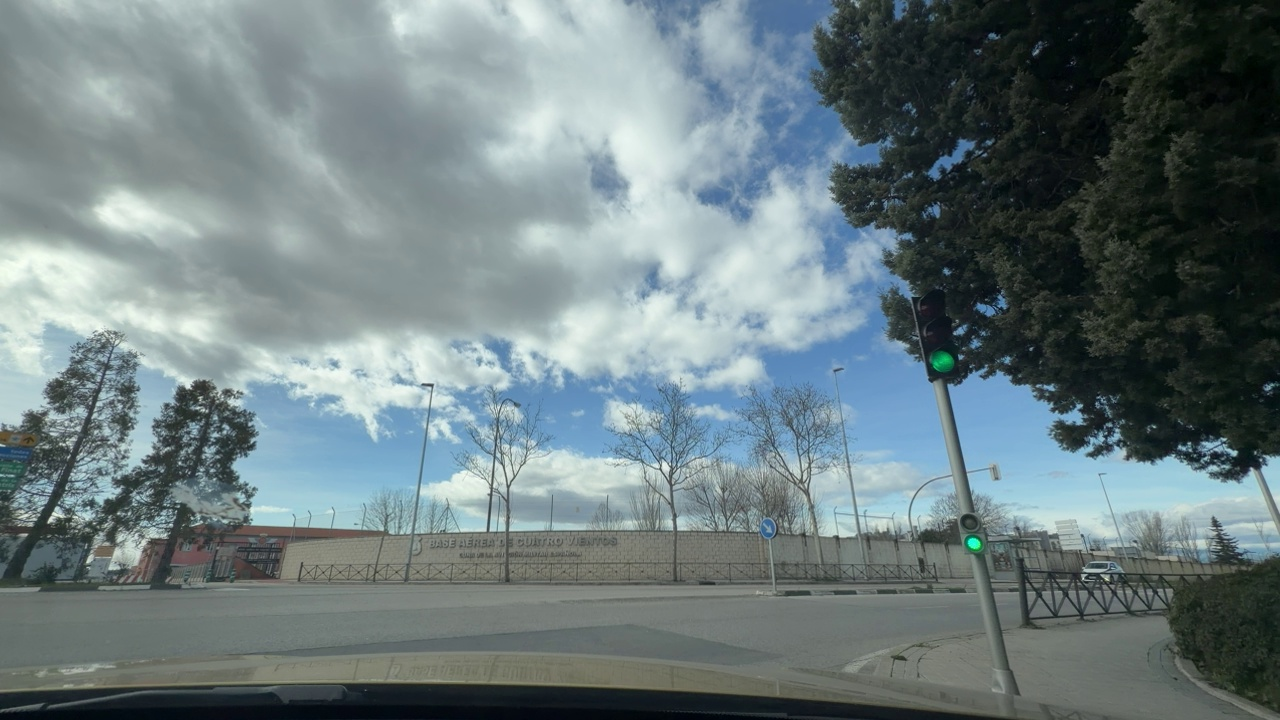
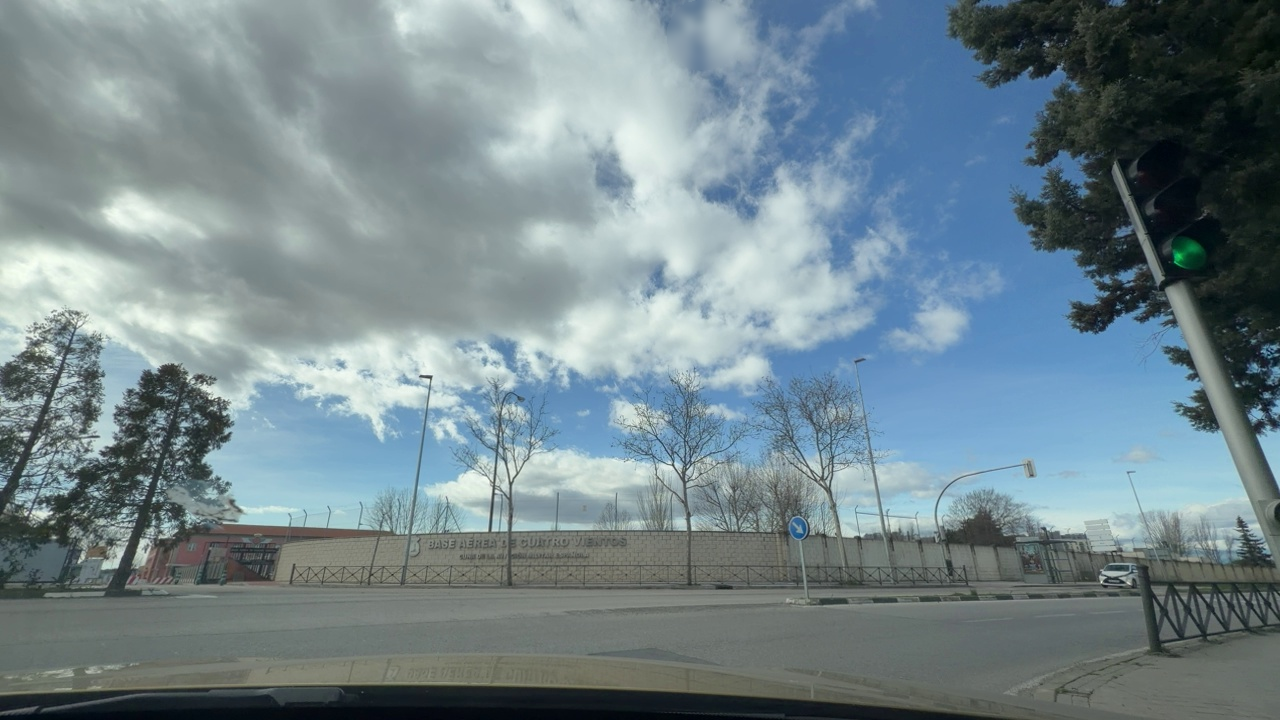
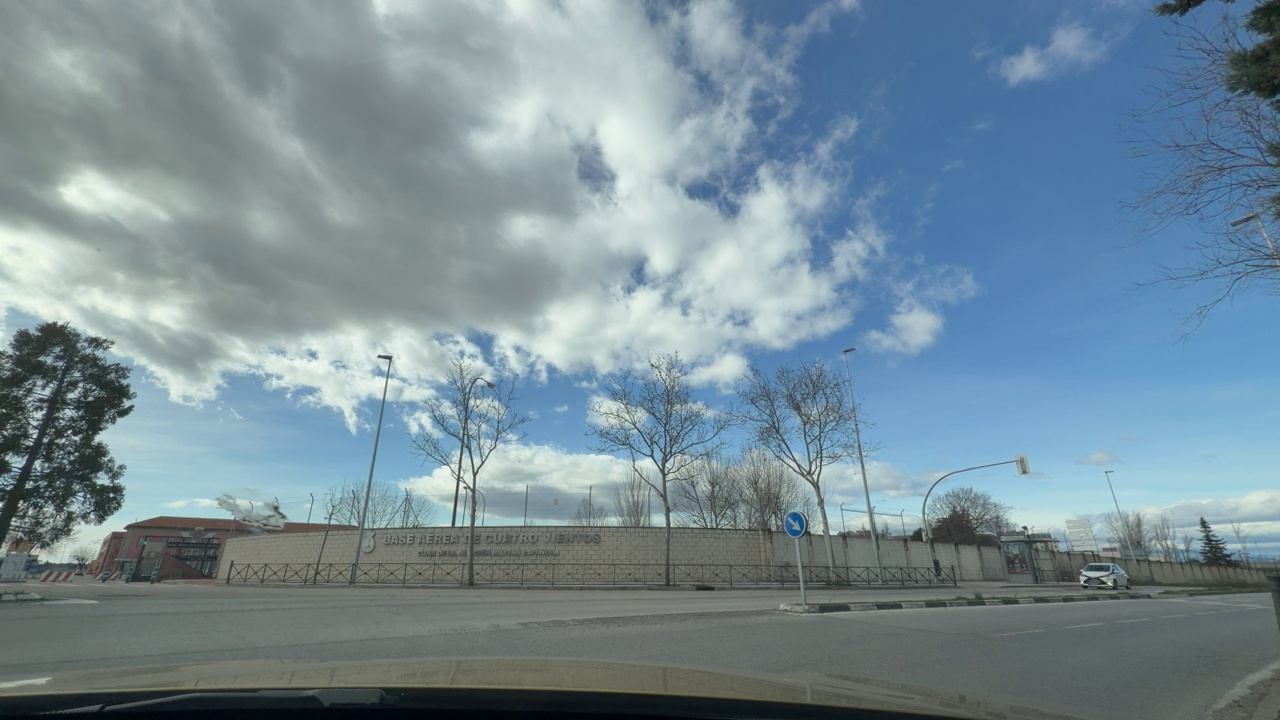
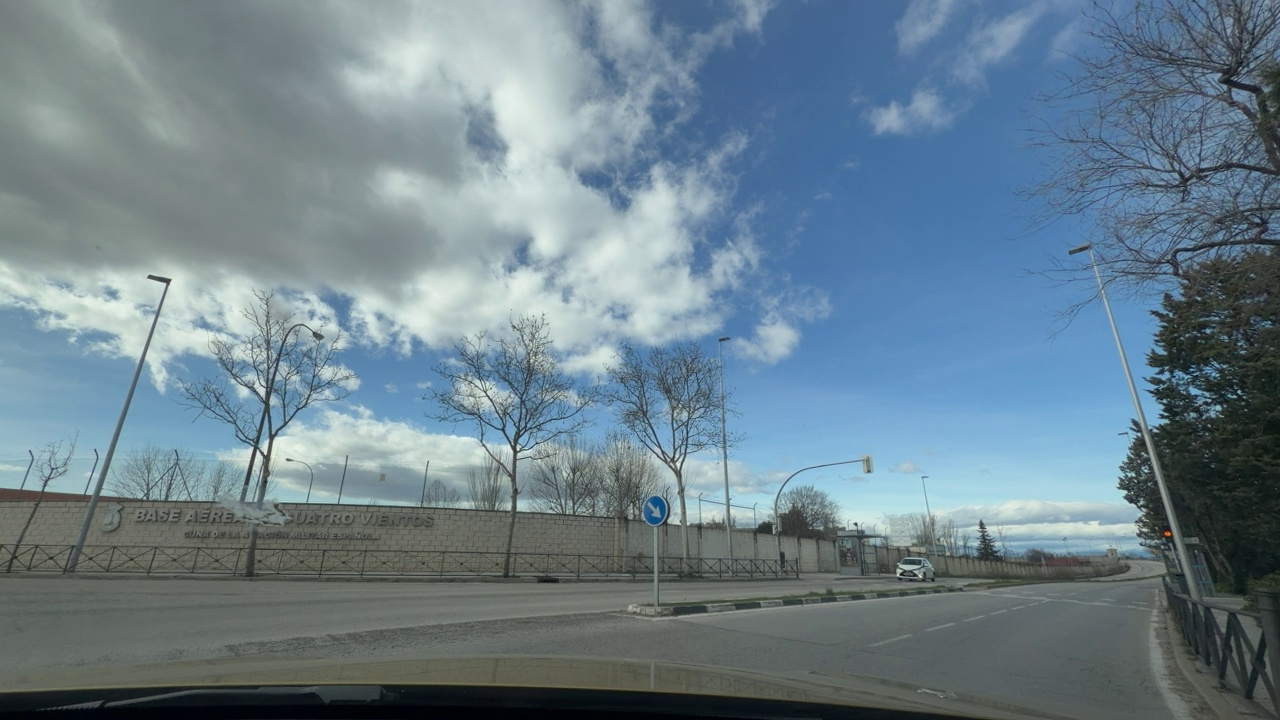
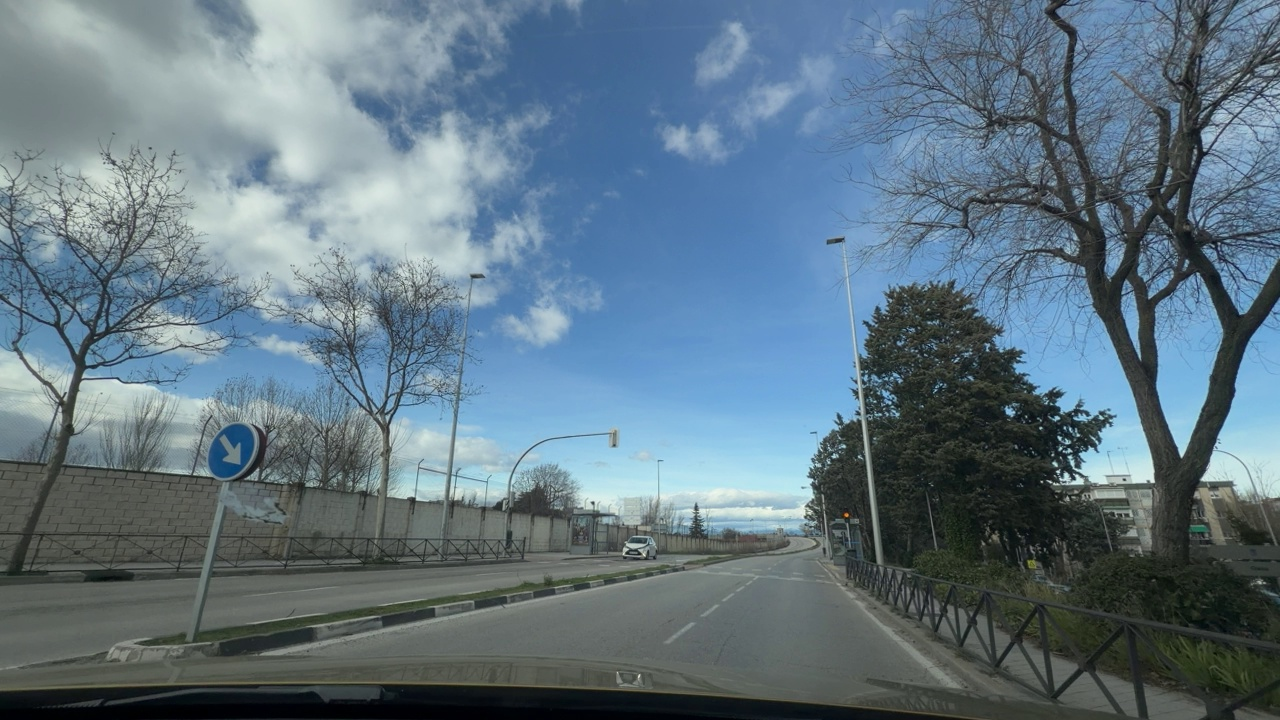
Situation: Traffic light
Question: Do you observe any red traffic light regulating the ego lane?
Answer: No
Reasoning: A green traffic light is visible on the left side of the lane and further away an amber one

Situation: Traffic light
Question: What is the color of the traffic light regulating the ego lane?
Answer: Green
Reasoning: The current displayed color by the light is green

Situation: Traffic light
Question: Is the ego vehicle positioned in a dedicated right-turn lane before the traffic light?
Answer: No
Reasoning: No right-turn-only lane arrow markings can be seen

Situation: Traffic light
Question: Is the ego vehicle positioned in a dedicated left-turn lane before the traffic light?
Answer: No
Reasoning: No left-turn-only lane arrow markings can be seen down the road

Situation: Traffic light
Question: Are multiple traffic lights regulating the ego direction of travel displaying different colors simultaneously?
Answer: Yes
Reasoning: Two traffic light are facing the direction of travel sequentially, first green and the second one amber.